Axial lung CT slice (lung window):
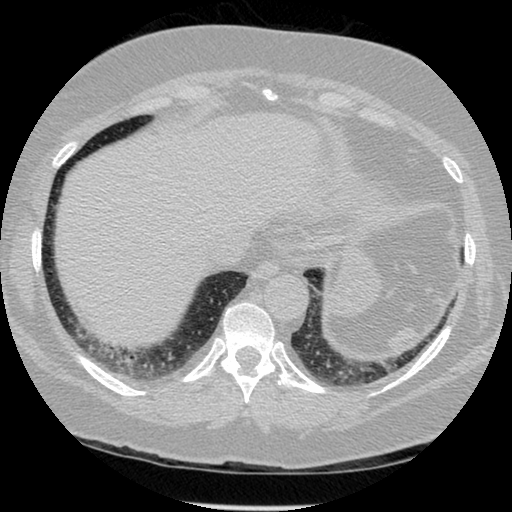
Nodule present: no